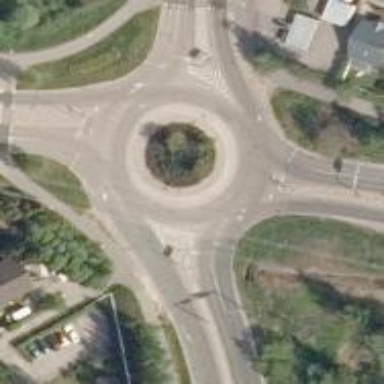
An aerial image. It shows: Secondary road with asphalt surface leading to roundabout.